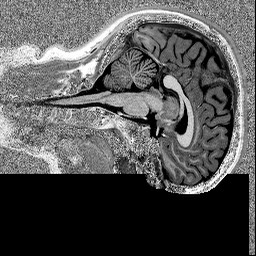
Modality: MP2RAGE
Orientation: sagittal
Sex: female